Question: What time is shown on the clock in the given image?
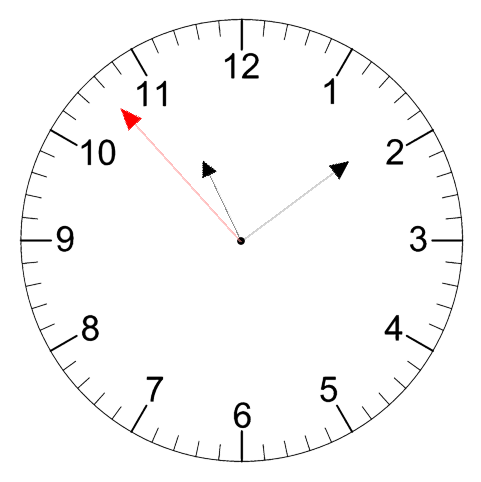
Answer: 11:08:53